Field crop: maize
Growth stage: 2
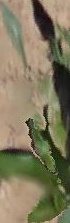
Species: maize